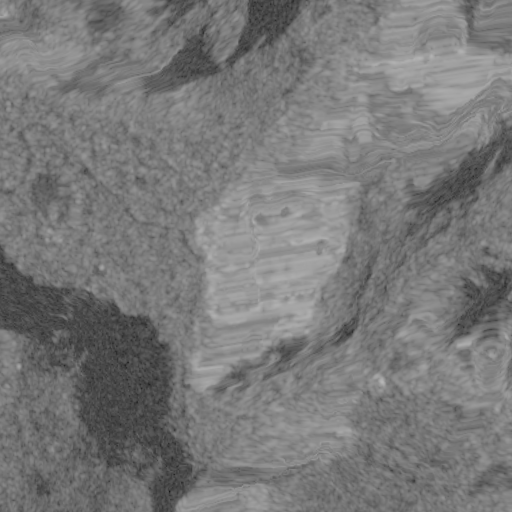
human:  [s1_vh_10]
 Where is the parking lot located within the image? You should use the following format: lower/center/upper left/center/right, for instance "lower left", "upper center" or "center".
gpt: The parking lot is located in the left of the image.
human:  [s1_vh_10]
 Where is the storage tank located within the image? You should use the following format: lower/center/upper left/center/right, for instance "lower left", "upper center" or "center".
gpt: The storage tank is located in the lower center of the image.
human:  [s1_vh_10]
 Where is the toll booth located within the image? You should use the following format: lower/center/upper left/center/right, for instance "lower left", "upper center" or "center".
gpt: The toll booth is located in the center left of the image.
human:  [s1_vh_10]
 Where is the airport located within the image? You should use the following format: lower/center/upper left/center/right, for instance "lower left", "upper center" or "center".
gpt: There is no airport in the image.

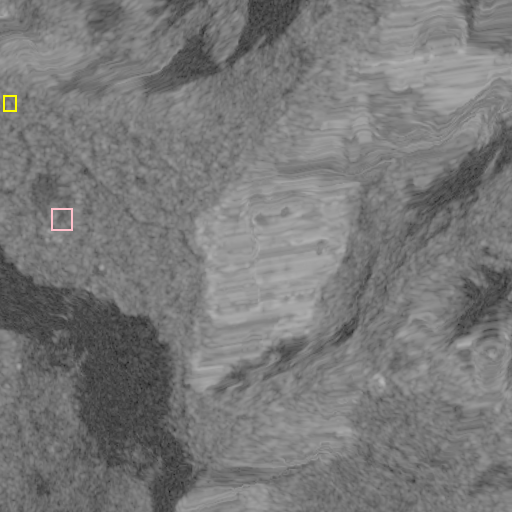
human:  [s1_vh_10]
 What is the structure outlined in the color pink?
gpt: The structure outlined in pink is a parking lot.
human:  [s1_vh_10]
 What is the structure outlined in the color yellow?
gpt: The structure outlined in yellow is a building.
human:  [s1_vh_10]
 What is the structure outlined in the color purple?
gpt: There is no purple outline.